Question: How would I open a new window in JavaScript and insert HTML data and dynamic content values and finally print that opened window page.
- - 'tblPrintCards'
'''
function generateIDCardForPrint() {
/** get all data **/
var oTableExt = $('#tblPrintCards').dataTable();//hide jquery table have data//(photo base64 string,name)
var tablerows = $('#tblPrintCards tr').size();
/** Finding how many rows */
var tblTr = (tablerows / 2);
var t = document.createElement('table');
t.width = "100%";
var row = document.createElement('tr');
var td = document.createElement('td');
var ImageID = "data:image/jpg;base64," + aData[0][4];
var images = new Image();
images.src = ImageID;
images.id = "EmpImage";
$('#empImages').html(images);
$('#empImages img').css("height", "80px");
$('#empImages img').css("width", "80px");
$('#empName').text(aData[0][2]);//Hello HTML
var HtmlCode = $('#callID').html();//calling HTML Code static content
td.innerHTML = HtmlCode;
td.align = "left";
row.appendChild(td);
t.appendChild(row);
//Fetch element where table is created & append
var id = document.getElementById("tbl");
//adding table to html code.
tbl.appendChild(t);
alert(t.innerHTML)
var myWindow = window.open("", "MsgWindow", "width=1256, height=300");
myWindow.document.write(t.innerHTML);
myWindow.print();
}
'''
'''
<div id="idCard">
<div class="photoBox">
<img src="images/photo.jpg" alt=""></div>
<div class="clear"></div>
<div class="detailBox">
<label><strong>HERE Dynamic Name<strong></label>
</div>
<div class="clear">
<!-- idCard ends here -->
</div>
</div>
'''
-
'''
*, html, body { box-sizing:border-box; }
body { margin:50px;}
.clear { clear:both; }
#idCard {
width:310px;
padding:10px;
border:2px solid #000;
box-sizing:border-box;
font-family:Arial, Helvetica, sans-serif;
}
#idCard label {
display:block;
font-size:13px;
margin:0 0 5px 0;
}
#idCard .photoBox {
width:80px;
height:60px;
background:#306;
float:right;
border:0px solid red;
}
#idCard .detailBox {
width:150px;
height:60px;
margin:0px 0 0px 0;
border:0px solid red;
float:right;
padding:15px 0 0 0;
}
'''
'''
<div id="idCard">
<div class="photoBox"><img src="images/photo.jpg" alt=""></div>
<div class="clear"></div>
<div class="detailBox">
<label><strong>Here Dynamic Name<strong></label>
</div>
<div class="clear"><!-- idCard ends here --></div>
</div>
'''
Sample open new widow image is:

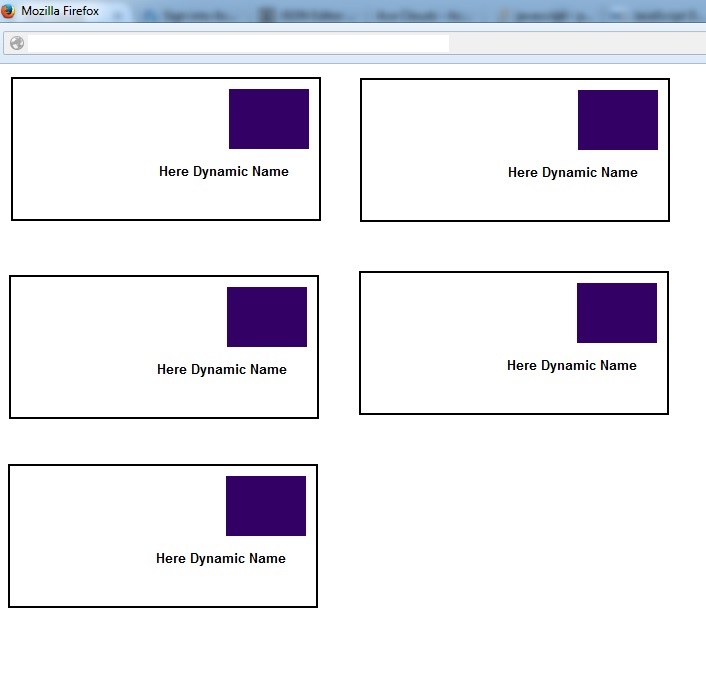
Answer: In this response I created a data array for test since array is unknown for us, so array initialization:
'''
var aData =[];
// Just for test purpose, you can provide your own data
function initTestData(max){
var i = 0, emp = [];
for(i; i < max; i++){
emp[0] = "https://t1.gstatic.com/images?q=tbn:ANd9GcTGBDXFOEElnYoEZkYStOBIT_sogGr6zUG44opA4mq7Pf0SgevkGIMjSKmw6oktM4HK5NaKcWuQLA";
emp[1] = "Emp-"+i;
aData[i] = emp;
emp = [];
}
}
'''
and I modified your function to fit with what you asked:
'''
function generateIDCardForPrint() {
// Card model holder
var idCardElement = $("#idCard");
// Data rows count
var tablerows = aData.length;//$('#tblPrintCards tr').size();
/** Finding how many rows */
var tblTr = (tablerows / 2);
var t = $('<table>');
t.css("width", "100%");
for(var i= 0; i < tblTr; i++){
var row = $('<tr>');
for( var j=0; j < 2; j++){
if(i * 2 + j < tablerows){
var td = $('<td>');
var ImageID = aData[i * 2 + j][0];
var images = new Image();
var empImages = $('.photoBox', idCardElement);
var empName = $('.detailBox > label > strong', idCardElement);
images.src = ImageID;
images.id = "EmpImage";
empImages.html(images);
empImages.find('img').each(function(a){$(this).css({height: "80px", width: "80px"})});
empName.text(aData[i * 2 + j][1]);//Hello HTML
var HtmlContent = idCardElement.html(),
Card = $('<div>').attr("id","idCard").html(HtmlContent);
td.html(Card);
td.css("align", "left");
row.append(td);
}
}
t.append(row);
}
var cssStyle= "*,body,html{box-sizing:border-box}body{margin:50px}.clear{clear:both}#idCard{width:310px;padding:10px;border:2px solid #000;box-sizing:border-box;font-family:Arial,Helvetica,sans-serif}#idCard label{display:block;font-size:13px;margin:0 0 5px}#idCard .photoBox{width:80px;height:60px;background:#306;float:right;border:0 solid red}#idCard .detailBox{width:150px;height:60px;margin:0;border:0 solid red;float:right;padding:15px 0 0}";
var myWindow = window.open("", "MsgWindow", "width=1256, height=300");
myWindow.document.write('<html><head><title>Print it!</title><style>'+cssStyle+'</style></head><body>');
myWindow.document.write('<table>'+t.html()+'</table>');
myWindow.document.write('</body></html>');
myWindow.print();
}
'''
I think you can make this function's code more clean.
<URL>